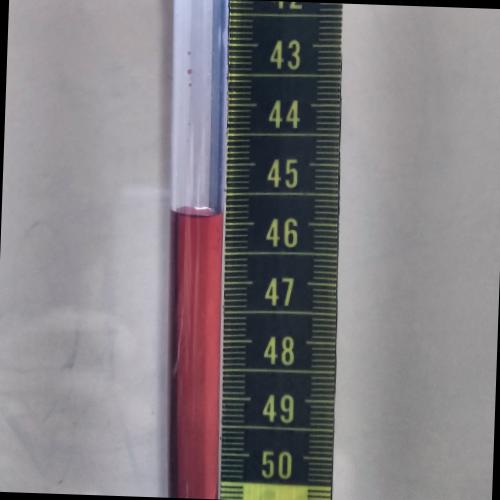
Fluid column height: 45.8 cm